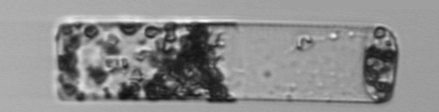
Label: Guinardia_flaccida